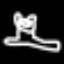
Label: frog